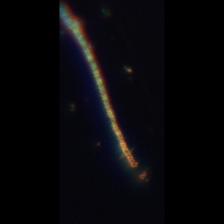
Taxon: Chaetoceros
Group: Diatoms